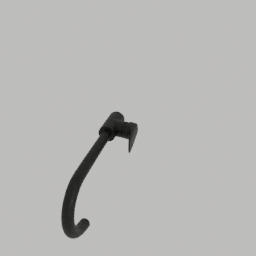
Label: appliances